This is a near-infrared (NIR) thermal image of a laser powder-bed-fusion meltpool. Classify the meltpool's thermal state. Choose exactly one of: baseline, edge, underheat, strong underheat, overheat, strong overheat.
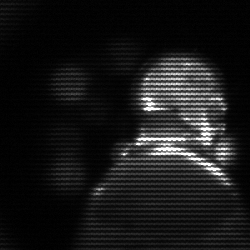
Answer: baseline